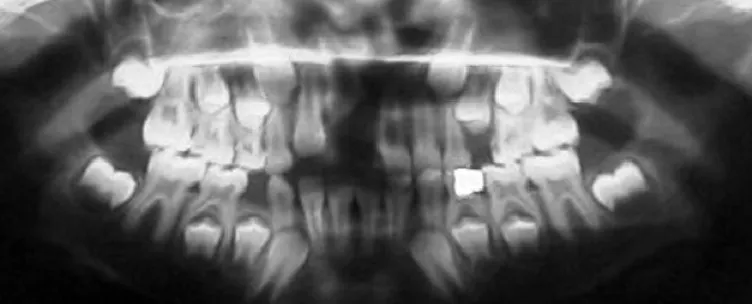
Panoramic radiography shows position of both intruded and extruded centrals in the maxilla.
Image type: radiology (x_ray)